Aerial crown-view tile of a tropical tree (Barro Colorado Island, Panama), acquired 20250512:
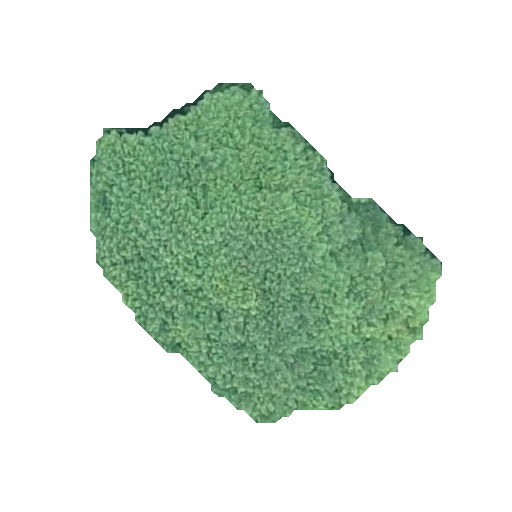
Species: Jacaranda copaia
GBIF accepted scientific name: Jacaranda copaia
Crown area: 111.792 m²